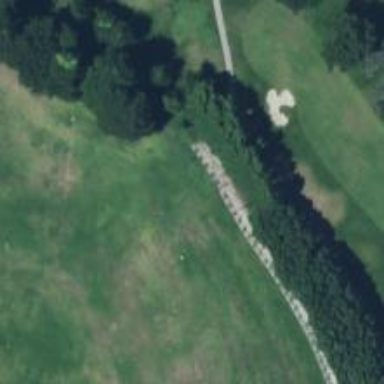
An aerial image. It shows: Service road used as golf cart path.